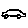
Label: car